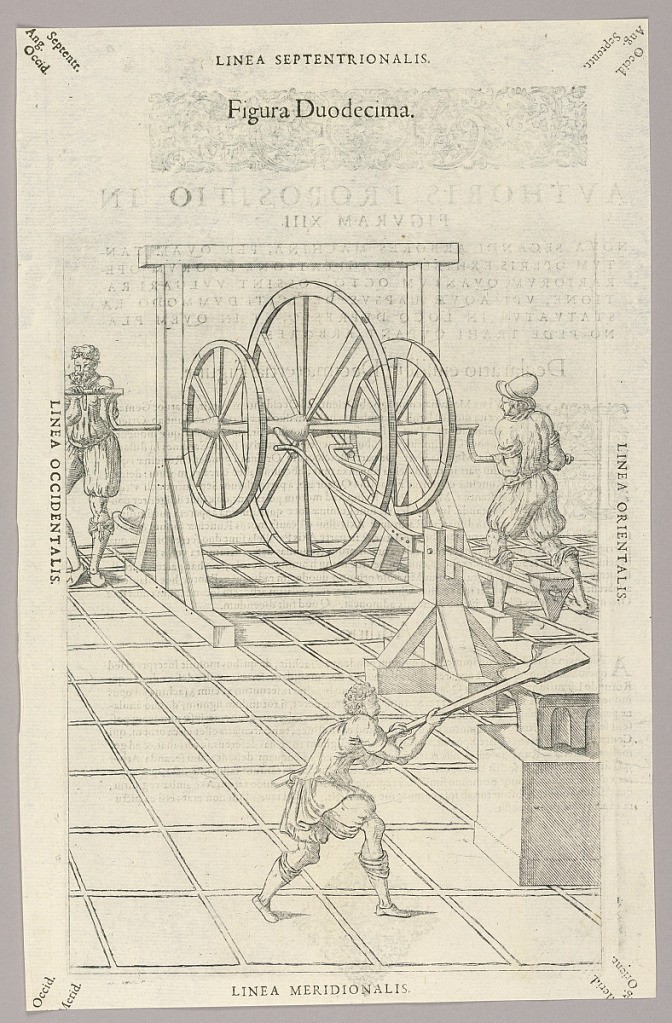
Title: Plate XII, from Theatrum instrumentorum et machinarum
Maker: Julio Paschale
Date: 1582
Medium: Woodcut on paper
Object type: Print
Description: Machine turned by two men; three wheels on an axel turn spokes, center, which work a hammer by pushing and dropping two long handles to it. Man, center foreground, holds a flat spade-type tool, over an anvil. Description in Latin on verso of 1949-152-209.